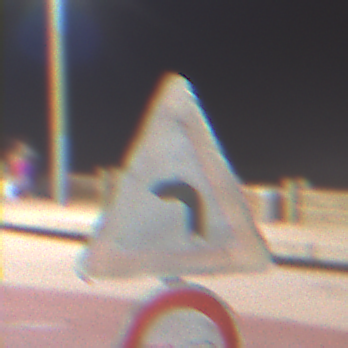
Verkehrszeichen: KurveLinks
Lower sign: Ueberholverbot
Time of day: Night
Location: Outdoor (Urban)
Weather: PartlyCloudy
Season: NotSpecified
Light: Artificial